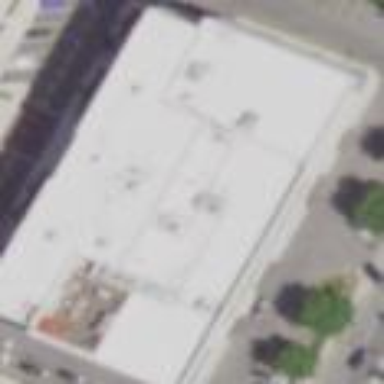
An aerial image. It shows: Commercial building.